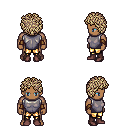
a pixel art fantasy rpg character, male body template, human, dark skin, steel chest armor, gold greaves, white blonde curly afro hairstyle, cloth bracers, maroon shoes, four views (front, back, left, right), 2x2 character sprite sheet, small pixel art, hard edges, no anti-aliasing